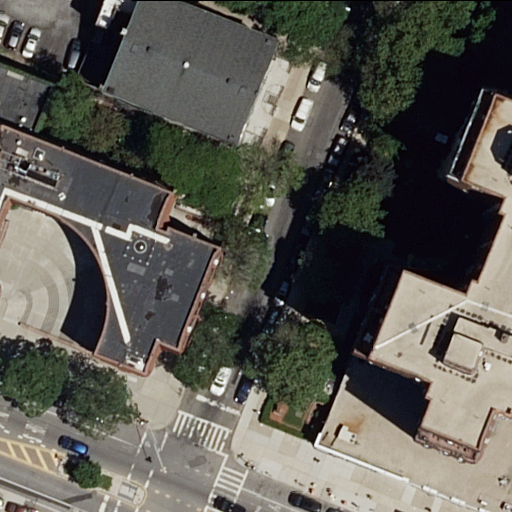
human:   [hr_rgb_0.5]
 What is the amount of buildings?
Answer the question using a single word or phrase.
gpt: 3

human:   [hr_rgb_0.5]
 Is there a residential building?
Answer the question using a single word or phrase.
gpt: yes

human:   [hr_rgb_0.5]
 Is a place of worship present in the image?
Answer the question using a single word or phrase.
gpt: yes

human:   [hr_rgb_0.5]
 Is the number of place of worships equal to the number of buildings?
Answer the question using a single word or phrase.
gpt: no

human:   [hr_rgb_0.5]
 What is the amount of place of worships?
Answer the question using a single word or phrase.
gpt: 1

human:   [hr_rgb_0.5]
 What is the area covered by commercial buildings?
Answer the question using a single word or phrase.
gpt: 0m2

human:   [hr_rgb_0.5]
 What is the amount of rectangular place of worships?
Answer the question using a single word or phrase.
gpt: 0

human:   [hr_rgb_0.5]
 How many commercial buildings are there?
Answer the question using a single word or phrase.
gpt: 0

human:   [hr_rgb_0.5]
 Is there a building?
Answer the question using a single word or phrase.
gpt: yes

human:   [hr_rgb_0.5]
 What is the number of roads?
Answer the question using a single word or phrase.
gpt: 7

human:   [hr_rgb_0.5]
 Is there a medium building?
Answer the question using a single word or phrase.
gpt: no

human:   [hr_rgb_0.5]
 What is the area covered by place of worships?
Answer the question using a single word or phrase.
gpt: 689m2

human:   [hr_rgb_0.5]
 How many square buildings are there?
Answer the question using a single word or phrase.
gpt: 0

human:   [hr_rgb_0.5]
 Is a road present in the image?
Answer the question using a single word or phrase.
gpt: yes

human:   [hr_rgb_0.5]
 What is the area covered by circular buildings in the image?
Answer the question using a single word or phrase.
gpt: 0m2

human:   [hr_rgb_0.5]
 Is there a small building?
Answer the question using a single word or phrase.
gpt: no

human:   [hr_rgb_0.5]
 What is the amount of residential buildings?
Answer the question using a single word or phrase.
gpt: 3

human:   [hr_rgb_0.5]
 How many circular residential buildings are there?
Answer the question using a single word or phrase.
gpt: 0

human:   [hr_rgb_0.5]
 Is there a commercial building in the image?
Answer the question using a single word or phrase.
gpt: no

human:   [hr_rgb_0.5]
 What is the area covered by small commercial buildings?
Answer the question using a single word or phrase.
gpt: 0m2

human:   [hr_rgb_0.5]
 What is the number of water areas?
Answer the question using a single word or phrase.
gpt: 0

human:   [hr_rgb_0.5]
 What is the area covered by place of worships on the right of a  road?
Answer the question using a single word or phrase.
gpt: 689m2

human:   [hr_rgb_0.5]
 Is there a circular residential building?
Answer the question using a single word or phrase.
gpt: no

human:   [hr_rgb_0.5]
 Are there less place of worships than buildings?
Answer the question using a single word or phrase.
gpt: yes

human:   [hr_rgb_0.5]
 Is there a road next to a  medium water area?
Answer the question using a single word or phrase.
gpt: no

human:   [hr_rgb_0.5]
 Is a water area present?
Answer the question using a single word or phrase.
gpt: no

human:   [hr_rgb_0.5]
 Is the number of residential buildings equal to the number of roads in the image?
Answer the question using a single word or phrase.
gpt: no

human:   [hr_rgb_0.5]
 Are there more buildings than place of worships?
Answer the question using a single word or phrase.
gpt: yes

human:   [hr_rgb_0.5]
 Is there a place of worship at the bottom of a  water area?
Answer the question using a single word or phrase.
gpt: no

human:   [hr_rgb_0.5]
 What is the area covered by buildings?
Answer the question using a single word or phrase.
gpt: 3386m2

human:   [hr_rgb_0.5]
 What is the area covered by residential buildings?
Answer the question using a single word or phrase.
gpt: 3386m2

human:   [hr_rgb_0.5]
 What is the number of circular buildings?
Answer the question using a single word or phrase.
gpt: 0

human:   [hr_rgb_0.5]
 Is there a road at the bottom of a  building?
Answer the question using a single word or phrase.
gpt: yes

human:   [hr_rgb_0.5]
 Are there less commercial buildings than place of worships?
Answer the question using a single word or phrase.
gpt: yes

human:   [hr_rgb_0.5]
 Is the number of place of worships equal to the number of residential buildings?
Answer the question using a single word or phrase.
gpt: no

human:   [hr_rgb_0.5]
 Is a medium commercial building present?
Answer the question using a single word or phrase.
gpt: no

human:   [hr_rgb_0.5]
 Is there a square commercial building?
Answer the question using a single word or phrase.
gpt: no

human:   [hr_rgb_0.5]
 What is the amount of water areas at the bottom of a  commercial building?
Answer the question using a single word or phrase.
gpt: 0

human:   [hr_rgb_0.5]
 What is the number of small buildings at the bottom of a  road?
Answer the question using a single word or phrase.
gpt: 0

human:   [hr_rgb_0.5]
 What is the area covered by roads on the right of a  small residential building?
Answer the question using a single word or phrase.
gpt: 0m2

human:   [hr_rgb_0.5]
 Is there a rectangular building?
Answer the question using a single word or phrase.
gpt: no

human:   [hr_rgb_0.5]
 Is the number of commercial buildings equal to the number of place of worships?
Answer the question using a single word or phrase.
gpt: no

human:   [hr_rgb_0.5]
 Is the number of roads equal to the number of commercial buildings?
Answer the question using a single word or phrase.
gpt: no

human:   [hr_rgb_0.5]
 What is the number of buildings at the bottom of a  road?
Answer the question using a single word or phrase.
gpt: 0

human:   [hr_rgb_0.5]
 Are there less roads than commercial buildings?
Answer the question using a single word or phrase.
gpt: no

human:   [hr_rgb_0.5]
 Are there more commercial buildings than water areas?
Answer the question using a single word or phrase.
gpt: no

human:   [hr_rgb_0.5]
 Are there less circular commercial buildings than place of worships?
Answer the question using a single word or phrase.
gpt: yes

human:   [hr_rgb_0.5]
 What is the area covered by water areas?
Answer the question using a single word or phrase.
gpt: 0m2

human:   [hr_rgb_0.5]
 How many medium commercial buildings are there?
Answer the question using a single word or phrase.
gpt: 0

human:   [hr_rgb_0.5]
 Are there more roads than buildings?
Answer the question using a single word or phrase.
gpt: yes

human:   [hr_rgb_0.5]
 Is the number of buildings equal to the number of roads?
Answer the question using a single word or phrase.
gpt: no

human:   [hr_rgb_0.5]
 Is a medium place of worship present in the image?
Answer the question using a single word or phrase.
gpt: no

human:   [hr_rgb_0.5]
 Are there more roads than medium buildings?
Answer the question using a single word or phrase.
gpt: yes

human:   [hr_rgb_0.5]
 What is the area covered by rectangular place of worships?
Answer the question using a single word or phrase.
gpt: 0m2

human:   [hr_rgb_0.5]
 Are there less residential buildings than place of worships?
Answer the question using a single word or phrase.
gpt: no

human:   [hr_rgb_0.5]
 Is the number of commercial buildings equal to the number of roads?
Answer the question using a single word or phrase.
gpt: no

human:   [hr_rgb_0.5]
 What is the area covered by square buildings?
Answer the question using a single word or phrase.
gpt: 0m2

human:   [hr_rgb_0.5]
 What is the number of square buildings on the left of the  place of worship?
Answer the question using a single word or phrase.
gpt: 0

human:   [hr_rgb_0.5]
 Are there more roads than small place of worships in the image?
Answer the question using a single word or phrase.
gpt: yes

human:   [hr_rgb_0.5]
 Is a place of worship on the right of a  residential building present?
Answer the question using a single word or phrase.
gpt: no

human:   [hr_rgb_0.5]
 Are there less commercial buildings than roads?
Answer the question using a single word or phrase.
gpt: yes

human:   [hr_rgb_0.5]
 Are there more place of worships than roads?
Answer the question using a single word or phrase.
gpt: no

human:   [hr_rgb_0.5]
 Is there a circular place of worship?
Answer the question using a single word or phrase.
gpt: no

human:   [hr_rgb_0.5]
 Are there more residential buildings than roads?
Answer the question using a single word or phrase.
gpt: no